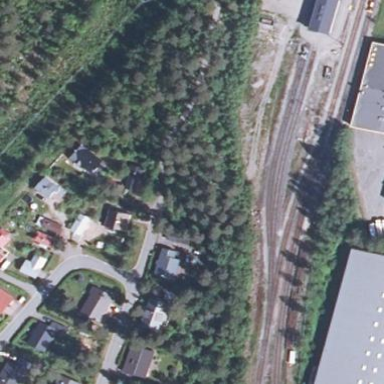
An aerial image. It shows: Area designated for railway use.